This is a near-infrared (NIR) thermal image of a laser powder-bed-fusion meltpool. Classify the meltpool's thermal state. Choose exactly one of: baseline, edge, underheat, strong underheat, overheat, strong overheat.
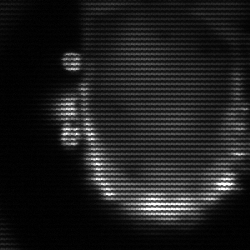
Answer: baseline